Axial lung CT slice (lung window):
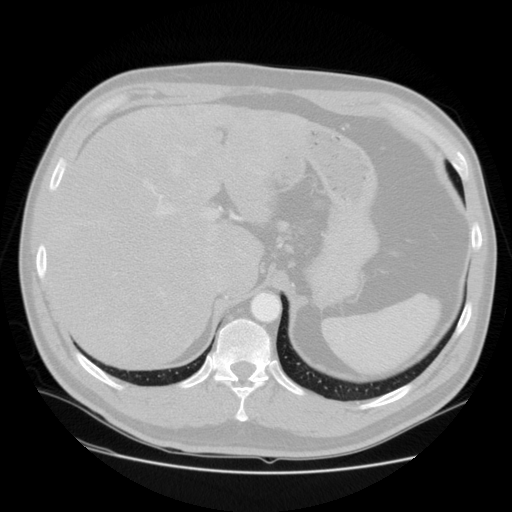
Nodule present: no